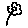
Label: flower